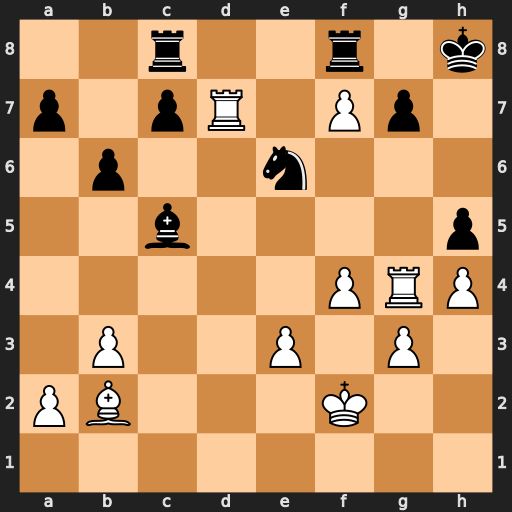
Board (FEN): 2r2r1k/p1pR1Pp1/1p2n3/2b4p/5PRP/1P2P1P1/PB3K2/8
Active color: w
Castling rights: -
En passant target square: -
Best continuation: Rg6 Kh7 Rxe6